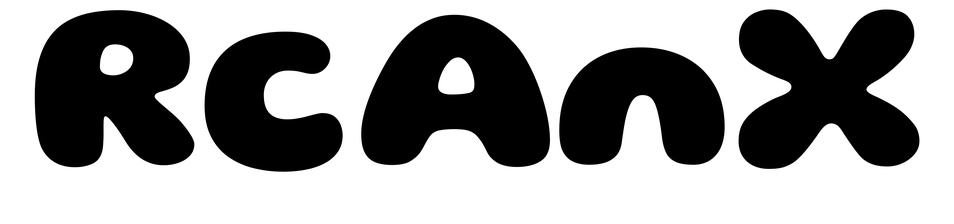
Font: Gluten_ExtraBold